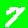
Digit: 7